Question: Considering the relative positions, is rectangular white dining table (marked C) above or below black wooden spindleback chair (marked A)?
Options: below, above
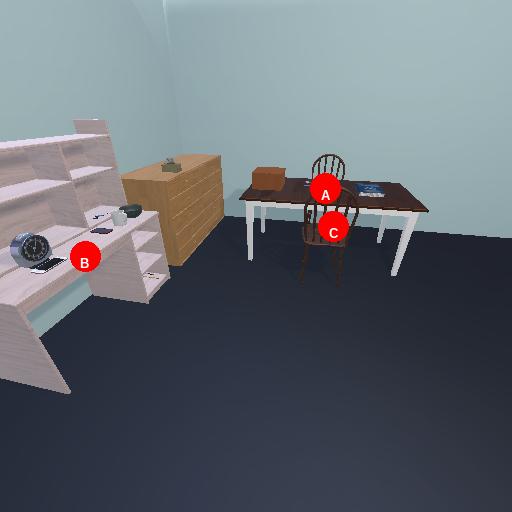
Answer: below